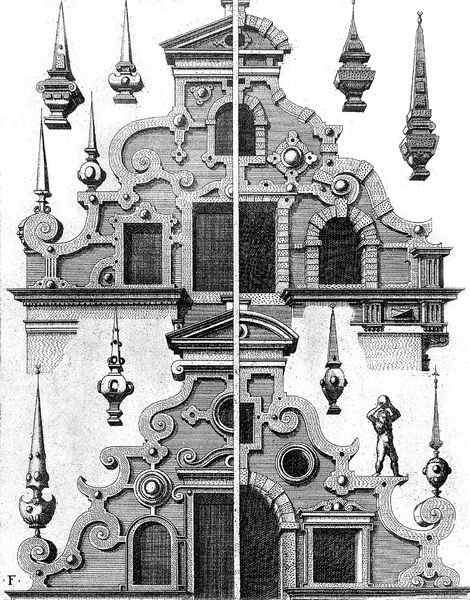
Titel: “Dorica-Ionica”
Künstler: Hans Vredeman de Vries
Institution: Rotterdam, Museum Boymans-van-Beuningen
Schlagwörter: weiß, fenster, schwarz, zeichnung, haus, architektur, spitze, kirche, ansicht, giebel, detail, buch, türmchen, türme, druck, stich, seite, turmspitzen, bau, bauplanung, vergleich, skitze, veluten